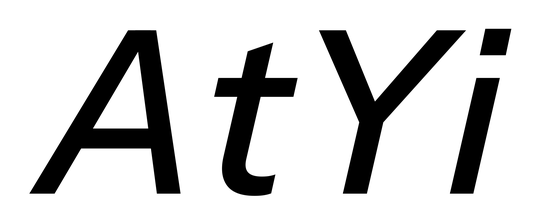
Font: InstrumentSans-Italic_Medium_Italic